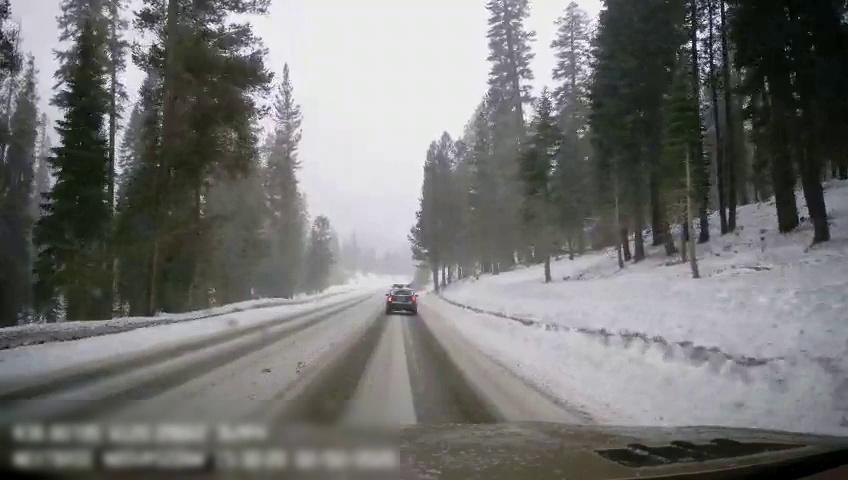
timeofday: Day
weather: Snowy
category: Drivable Space
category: Vehicles | SUV